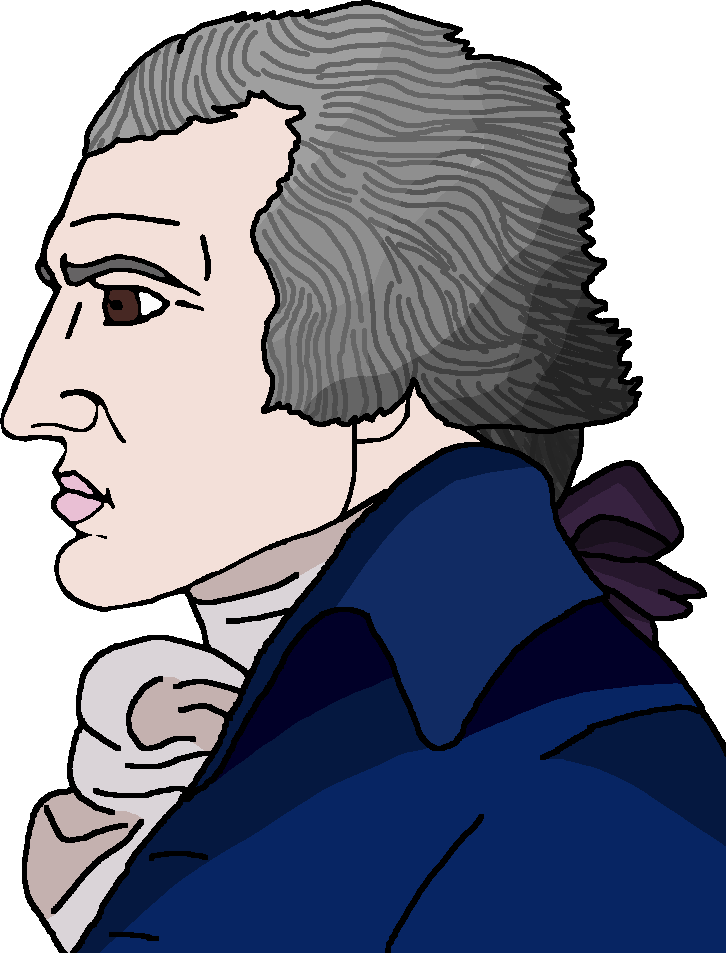
Label: 4_Yes_Chad